Field crop: maize
Growth stage: 2
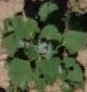
Species: chenopodium